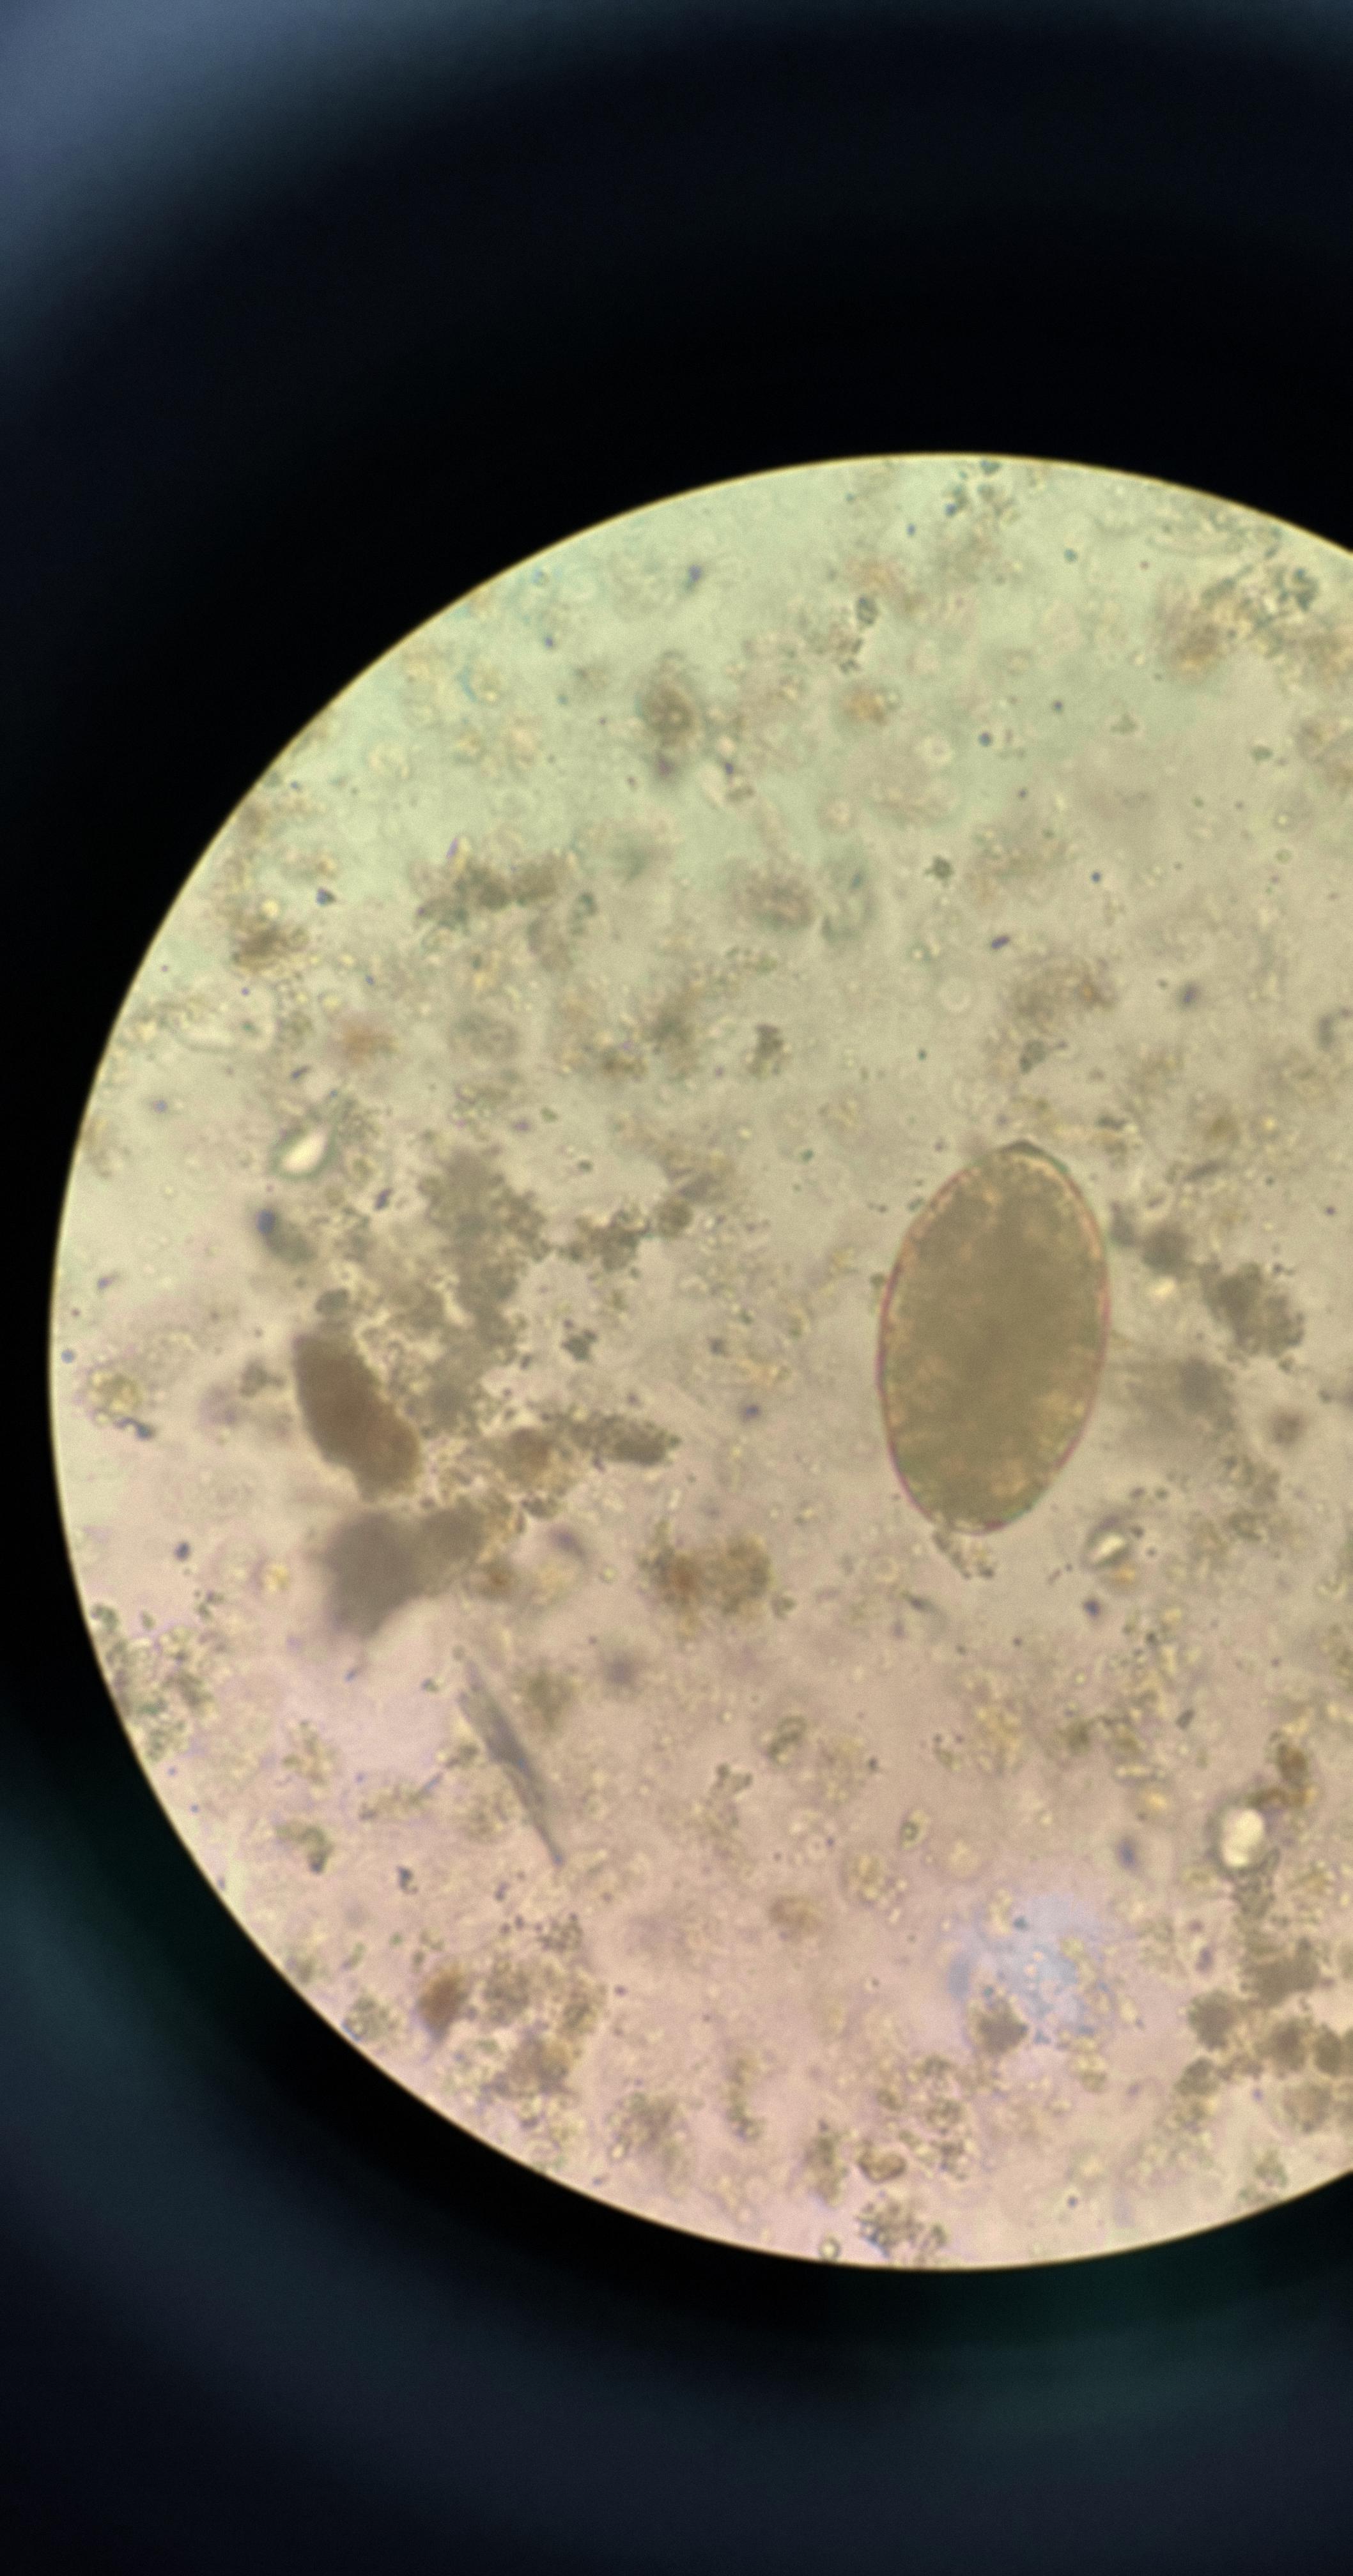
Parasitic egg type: Fasciolopsis buski